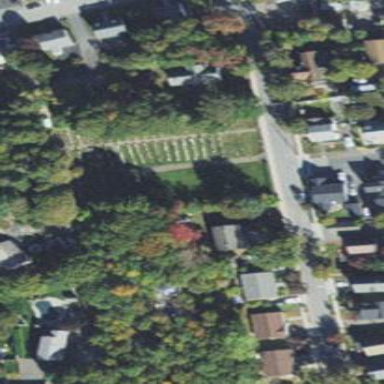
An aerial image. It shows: Cemetery.